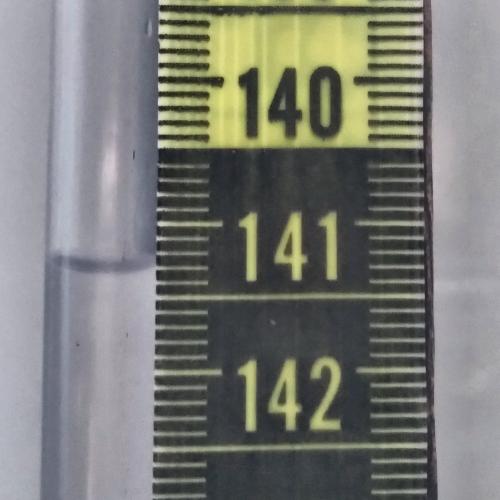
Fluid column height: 141.3 cm